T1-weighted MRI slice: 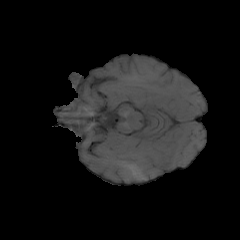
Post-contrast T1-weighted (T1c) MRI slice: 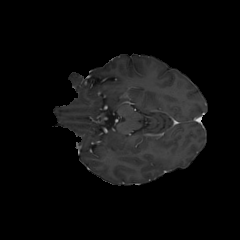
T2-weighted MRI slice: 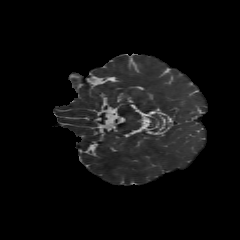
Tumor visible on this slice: no